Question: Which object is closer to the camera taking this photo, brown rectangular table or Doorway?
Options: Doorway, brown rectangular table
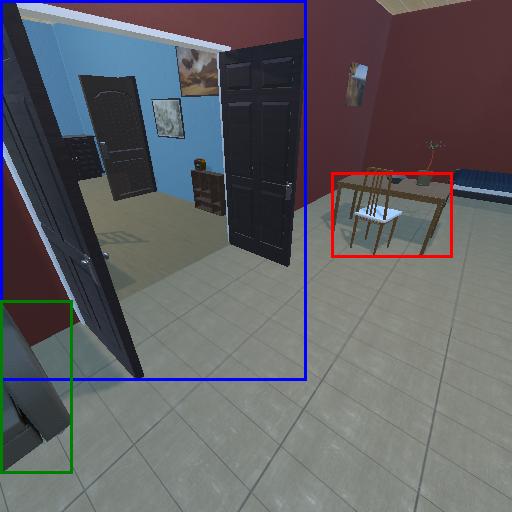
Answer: Doorway